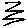
Label: zigzag